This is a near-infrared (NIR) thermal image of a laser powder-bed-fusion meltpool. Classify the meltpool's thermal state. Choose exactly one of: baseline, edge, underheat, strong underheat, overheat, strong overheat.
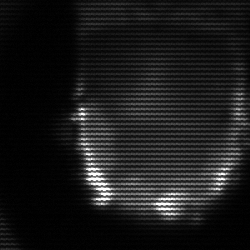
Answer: baseline